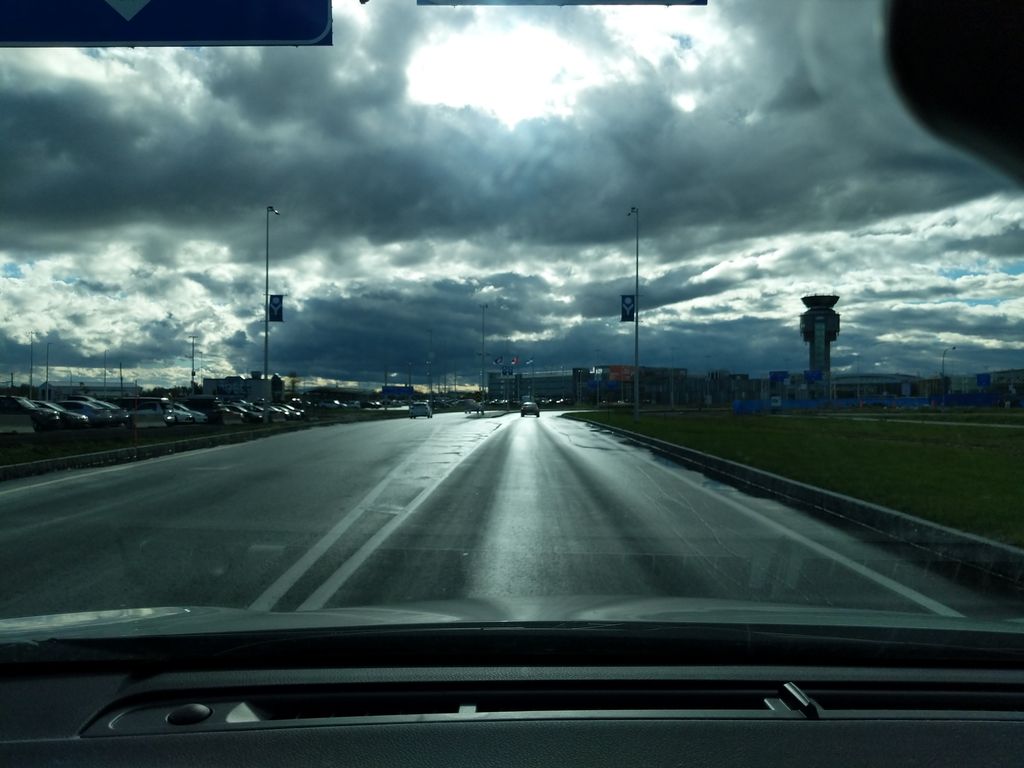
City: quebec_city